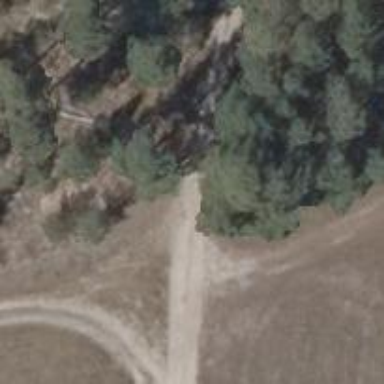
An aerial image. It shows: Sandy track road with grade 2 tracktype.